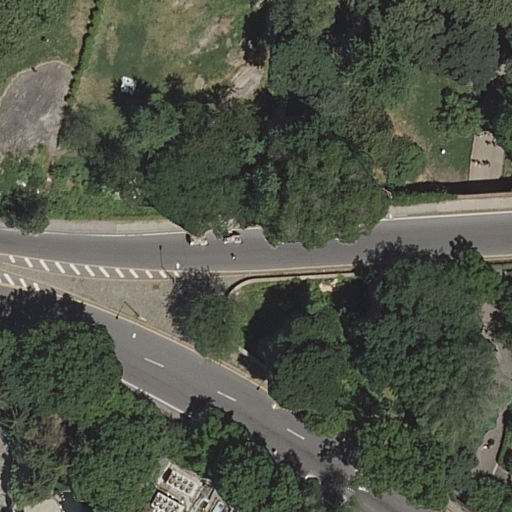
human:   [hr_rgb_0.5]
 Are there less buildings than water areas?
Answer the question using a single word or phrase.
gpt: yes

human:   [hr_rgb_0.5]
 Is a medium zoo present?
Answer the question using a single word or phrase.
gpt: no

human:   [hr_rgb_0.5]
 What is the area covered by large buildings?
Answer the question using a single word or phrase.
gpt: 2069m2

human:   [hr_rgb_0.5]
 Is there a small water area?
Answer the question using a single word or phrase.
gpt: yes

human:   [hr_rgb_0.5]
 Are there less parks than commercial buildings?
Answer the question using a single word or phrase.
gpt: no

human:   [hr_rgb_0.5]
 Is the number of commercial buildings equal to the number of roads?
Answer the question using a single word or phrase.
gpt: no

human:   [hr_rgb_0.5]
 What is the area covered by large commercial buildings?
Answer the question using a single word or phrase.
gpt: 0m2

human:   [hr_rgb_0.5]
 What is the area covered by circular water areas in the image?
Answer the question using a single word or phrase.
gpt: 0m2

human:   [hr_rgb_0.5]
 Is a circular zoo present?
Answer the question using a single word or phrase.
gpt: no

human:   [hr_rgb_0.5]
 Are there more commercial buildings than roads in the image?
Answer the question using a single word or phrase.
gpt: no

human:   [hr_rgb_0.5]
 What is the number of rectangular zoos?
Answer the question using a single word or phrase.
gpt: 2

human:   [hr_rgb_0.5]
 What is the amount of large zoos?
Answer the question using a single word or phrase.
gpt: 1

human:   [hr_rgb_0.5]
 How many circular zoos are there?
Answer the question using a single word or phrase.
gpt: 0

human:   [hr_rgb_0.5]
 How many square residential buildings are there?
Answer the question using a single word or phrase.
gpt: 0

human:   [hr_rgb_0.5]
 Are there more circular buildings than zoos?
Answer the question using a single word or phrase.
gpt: no

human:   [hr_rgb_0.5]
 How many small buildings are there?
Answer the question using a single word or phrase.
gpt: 0

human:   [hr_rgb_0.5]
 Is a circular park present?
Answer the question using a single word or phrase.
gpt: no

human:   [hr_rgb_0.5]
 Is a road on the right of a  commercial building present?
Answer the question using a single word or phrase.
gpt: no

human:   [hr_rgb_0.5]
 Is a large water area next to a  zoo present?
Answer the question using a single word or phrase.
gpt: no

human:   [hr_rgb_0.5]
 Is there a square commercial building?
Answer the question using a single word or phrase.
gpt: no

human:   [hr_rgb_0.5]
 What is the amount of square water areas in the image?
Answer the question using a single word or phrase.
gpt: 0

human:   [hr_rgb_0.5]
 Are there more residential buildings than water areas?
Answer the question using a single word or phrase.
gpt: no

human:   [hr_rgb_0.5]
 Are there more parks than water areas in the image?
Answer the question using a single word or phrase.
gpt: no

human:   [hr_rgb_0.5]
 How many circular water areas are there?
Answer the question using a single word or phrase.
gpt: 0

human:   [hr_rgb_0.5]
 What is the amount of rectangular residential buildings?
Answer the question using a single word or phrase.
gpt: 0

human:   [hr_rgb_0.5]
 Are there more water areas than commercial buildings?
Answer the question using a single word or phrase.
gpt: yes

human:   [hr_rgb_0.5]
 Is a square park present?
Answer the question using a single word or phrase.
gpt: no

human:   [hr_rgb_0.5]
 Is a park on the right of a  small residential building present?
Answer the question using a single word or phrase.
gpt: no

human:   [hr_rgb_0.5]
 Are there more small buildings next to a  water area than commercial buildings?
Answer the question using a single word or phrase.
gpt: no

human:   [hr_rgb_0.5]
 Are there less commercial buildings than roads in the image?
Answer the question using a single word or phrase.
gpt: yes

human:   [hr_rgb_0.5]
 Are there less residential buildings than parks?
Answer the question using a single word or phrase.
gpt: yes

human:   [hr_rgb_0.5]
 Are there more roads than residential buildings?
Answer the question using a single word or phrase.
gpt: yes

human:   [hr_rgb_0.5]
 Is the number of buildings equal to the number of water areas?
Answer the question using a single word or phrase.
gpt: no

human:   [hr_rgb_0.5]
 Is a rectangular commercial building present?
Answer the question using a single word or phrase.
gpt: no

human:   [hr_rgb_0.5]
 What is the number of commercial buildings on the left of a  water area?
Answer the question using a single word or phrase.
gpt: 0

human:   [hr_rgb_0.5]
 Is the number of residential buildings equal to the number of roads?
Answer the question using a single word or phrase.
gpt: no